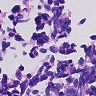
Metastatic tissue present: no